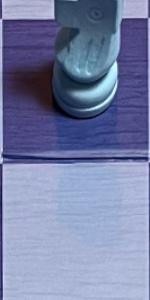
Label: Empty